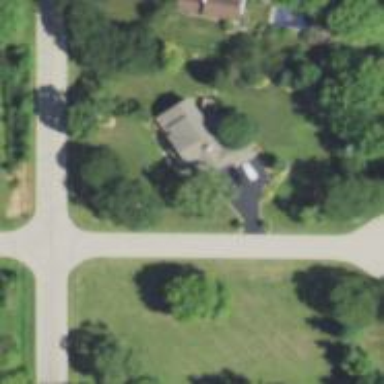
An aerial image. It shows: Driveway.